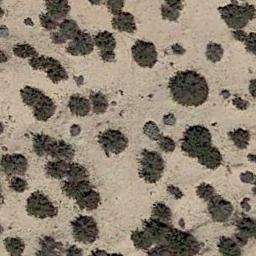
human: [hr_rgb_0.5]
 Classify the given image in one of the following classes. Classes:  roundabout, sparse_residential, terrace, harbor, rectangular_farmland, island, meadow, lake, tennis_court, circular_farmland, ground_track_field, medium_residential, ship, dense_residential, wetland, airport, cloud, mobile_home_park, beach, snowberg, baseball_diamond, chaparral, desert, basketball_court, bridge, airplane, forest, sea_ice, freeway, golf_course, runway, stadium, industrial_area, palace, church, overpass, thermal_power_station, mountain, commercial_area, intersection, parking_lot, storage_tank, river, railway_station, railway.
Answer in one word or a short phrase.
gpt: chaparral